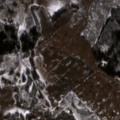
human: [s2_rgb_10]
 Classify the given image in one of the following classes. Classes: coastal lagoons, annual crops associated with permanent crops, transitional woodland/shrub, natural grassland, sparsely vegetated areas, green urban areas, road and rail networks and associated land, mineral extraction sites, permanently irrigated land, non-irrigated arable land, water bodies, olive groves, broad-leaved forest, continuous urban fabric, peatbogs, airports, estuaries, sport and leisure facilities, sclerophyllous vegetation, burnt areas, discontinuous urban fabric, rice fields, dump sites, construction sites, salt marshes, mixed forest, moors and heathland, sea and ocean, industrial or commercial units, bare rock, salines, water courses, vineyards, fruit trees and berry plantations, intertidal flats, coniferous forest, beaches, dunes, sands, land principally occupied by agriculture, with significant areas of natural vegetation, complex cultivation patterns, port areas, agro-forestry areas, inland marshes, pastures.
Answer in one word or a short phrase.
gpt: non-irrigated arable land, pastures, land principally occupied by agriculture, with significant areas of natural vegetation, mixed forest